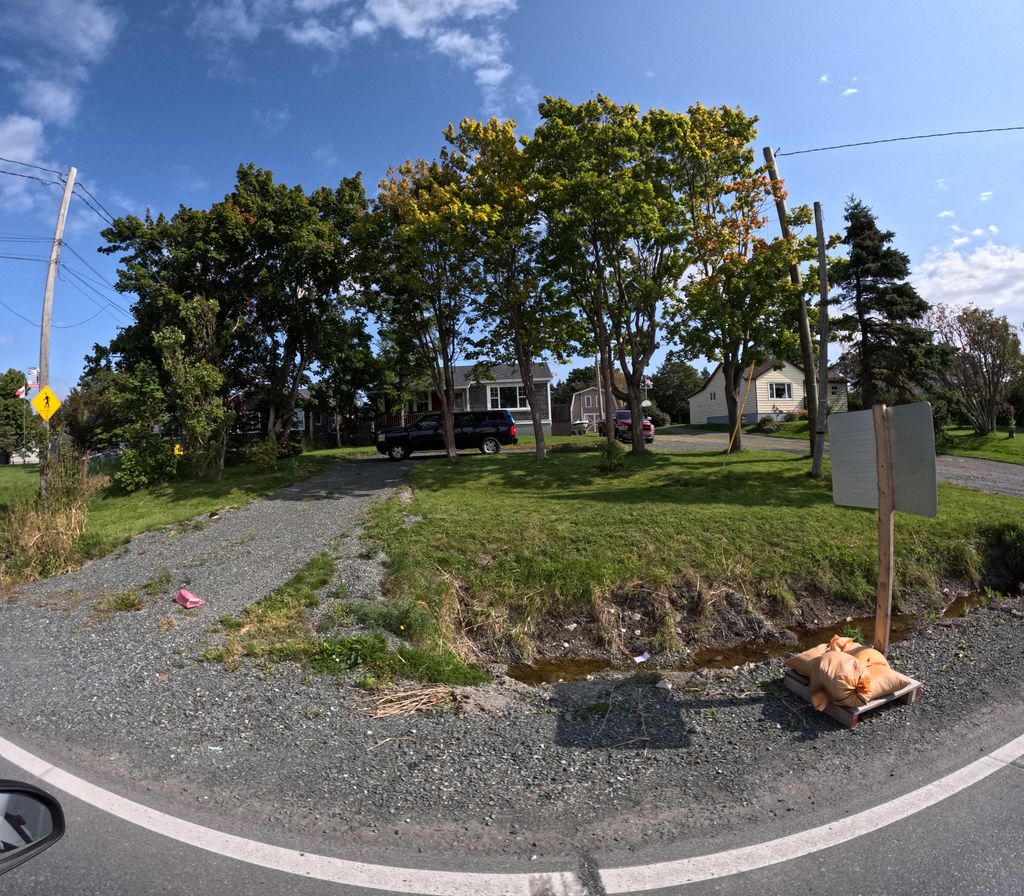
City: st_johns